Field crop: maize
Growth stage: 1
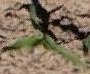
Species: maize